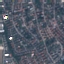
Land use / land cover: Residential